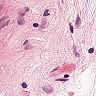
Metastatic tissue present: no